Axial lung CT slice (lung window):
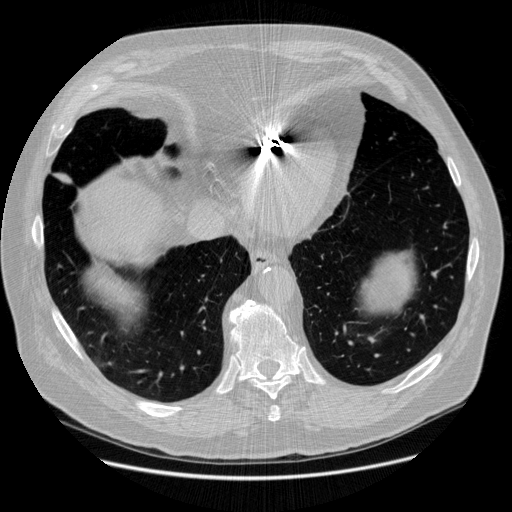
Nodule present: no